Field crop: maize
Growth stage: 2
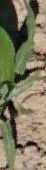
Species: maize